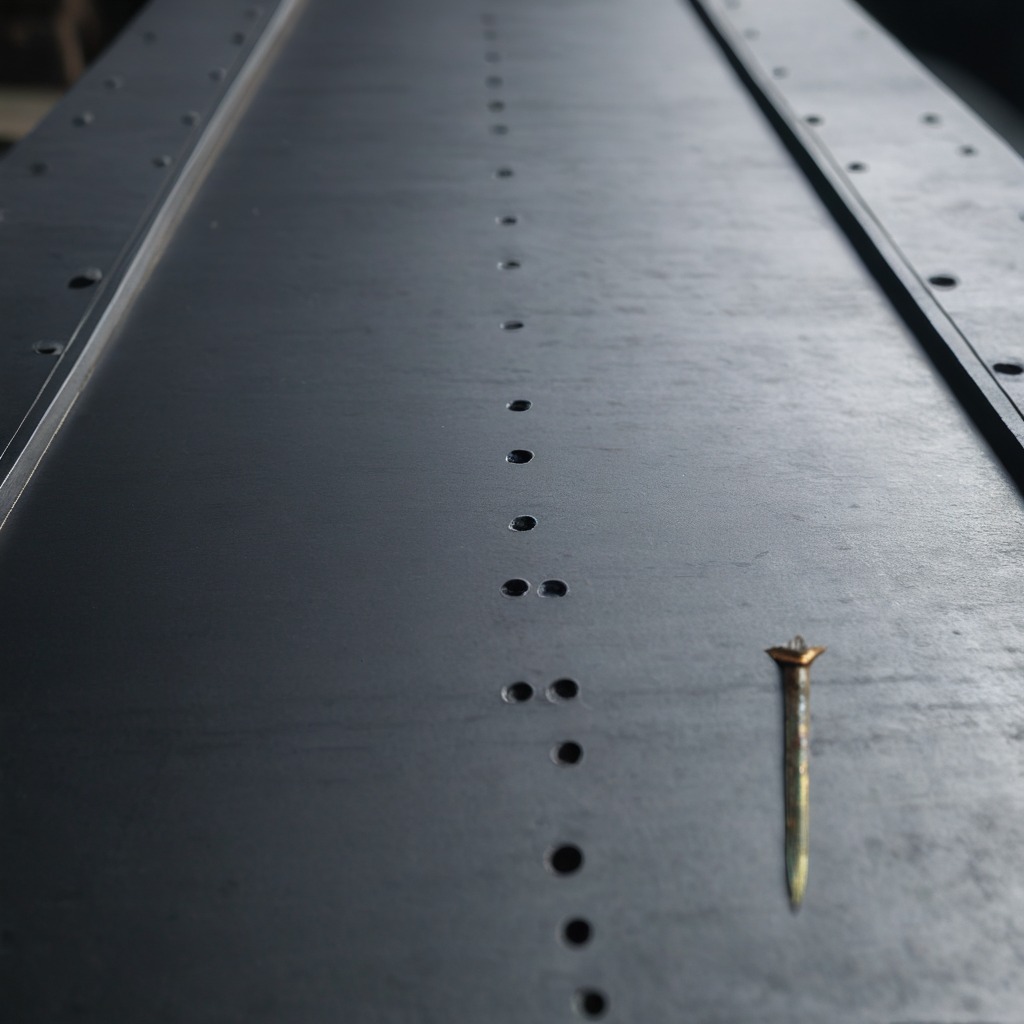
An iron nail is lying on the cold steel table in a mining workshop.